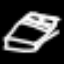
Label: bed